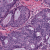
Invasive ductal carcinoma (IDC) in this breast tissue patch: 1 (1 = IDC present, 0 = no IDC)